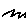
Label: zigzag